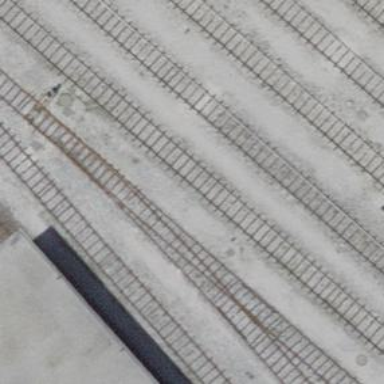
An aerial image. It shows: Railway yard with one track in service.